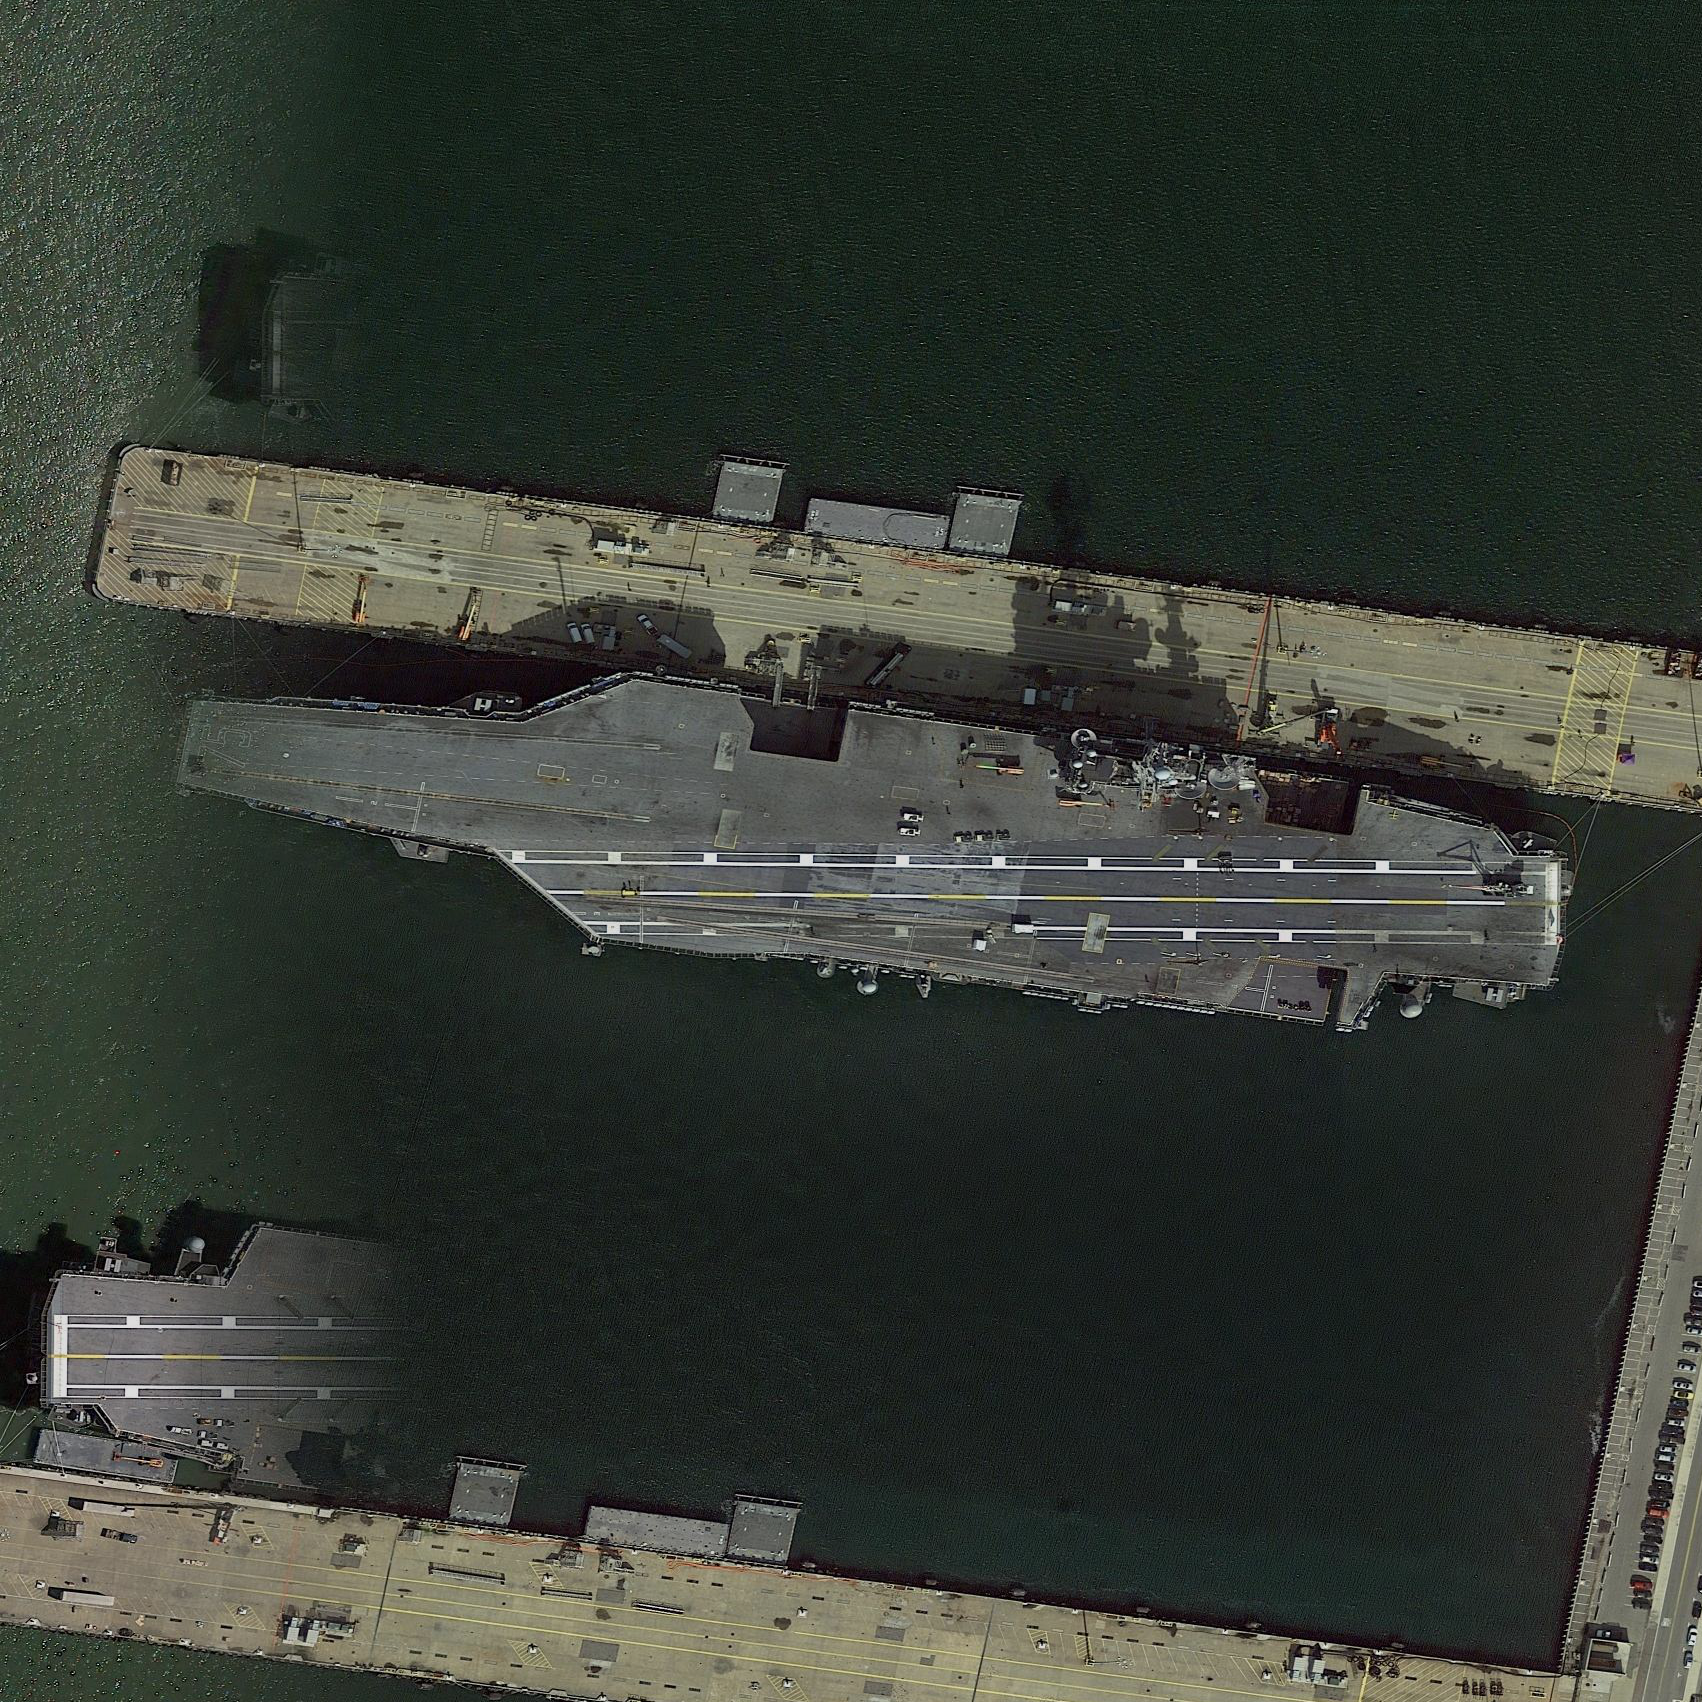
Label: aircraft_carrier